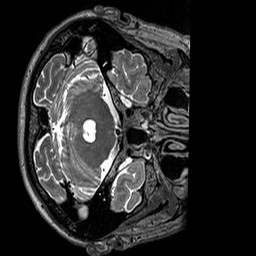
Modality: T2w
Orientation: axial
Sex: male
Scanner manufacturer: siemens
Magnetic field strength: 3 T
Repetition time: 3.2 s
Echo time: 0.409 s